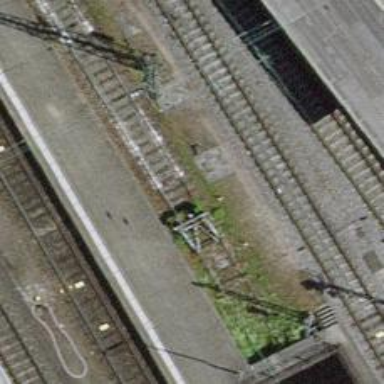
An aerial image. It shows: Railway buffer stop.